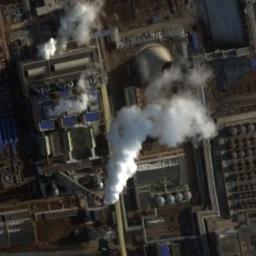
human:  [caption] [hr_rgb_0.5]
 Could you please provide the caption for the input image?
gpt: Here is a smoking thermal power station with a row of red houses next to it .

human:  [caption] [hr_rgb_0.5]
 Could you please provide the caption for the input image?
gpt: Many buildings of different shapes and sizes are beside the thermal power station .

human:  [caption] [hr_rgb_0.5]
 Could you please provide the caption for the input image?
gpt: The thermal power station is next to some buildings with white mist above .

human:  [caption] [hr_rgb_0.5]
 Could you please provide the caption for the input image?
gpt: There are many machines and equipment in the thermal power station .

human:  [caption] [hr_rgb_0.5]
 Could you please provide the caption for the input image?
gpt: There are some buildings and several chimneys on the thermal power station .